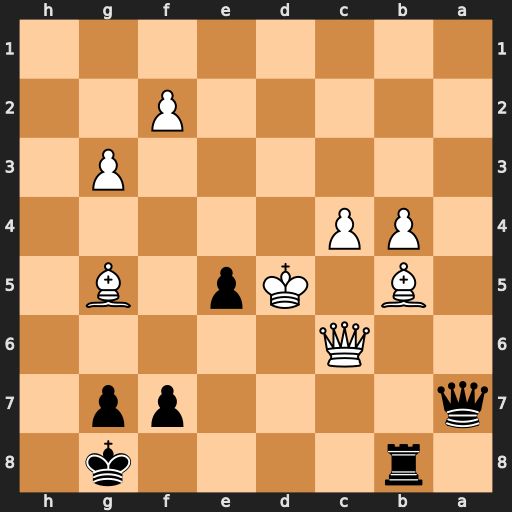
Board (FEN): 1r4k1/q4pp1/2Q5/1B1Kp1B1/1PP5/6P1/5P2/8
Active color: b
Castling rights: -
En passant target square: -
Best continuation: Qd4#